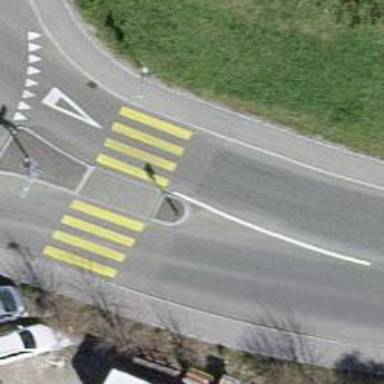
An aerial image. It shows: Uncontrolled zebra crossing on the road.